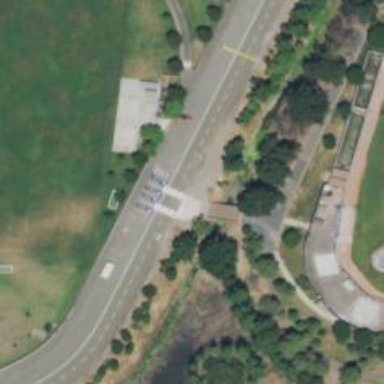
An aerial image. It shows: Cycleway.